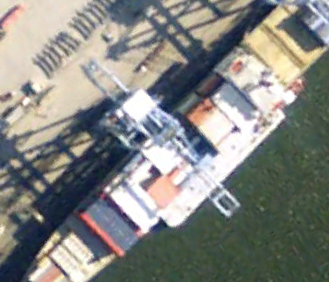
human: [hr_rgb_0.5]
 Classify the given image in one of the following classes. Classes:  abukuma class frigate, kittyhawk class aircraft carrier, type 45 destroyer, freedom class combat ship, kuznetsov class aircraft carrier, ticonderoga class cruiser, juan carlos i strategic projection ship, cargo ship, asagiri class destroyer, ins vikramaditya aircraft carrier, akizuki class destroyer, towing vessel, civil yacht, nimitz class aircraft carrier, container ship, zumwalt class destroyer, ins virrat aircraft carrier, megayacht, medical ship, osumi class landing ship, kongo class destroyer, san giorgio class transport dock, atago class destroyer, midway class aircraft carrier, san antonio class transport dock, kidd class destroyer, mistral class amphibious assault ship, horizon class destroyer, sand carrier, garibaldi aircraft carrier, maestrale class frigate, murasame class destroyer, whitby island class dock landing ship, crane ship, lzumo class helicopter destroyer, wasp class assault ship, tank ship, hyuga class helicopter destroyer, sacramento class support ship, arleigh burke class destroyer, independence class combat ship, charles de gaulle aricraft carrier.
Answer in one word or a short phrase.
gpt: Container ship